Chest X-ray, PA view. Patient: 75 years old, sex M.
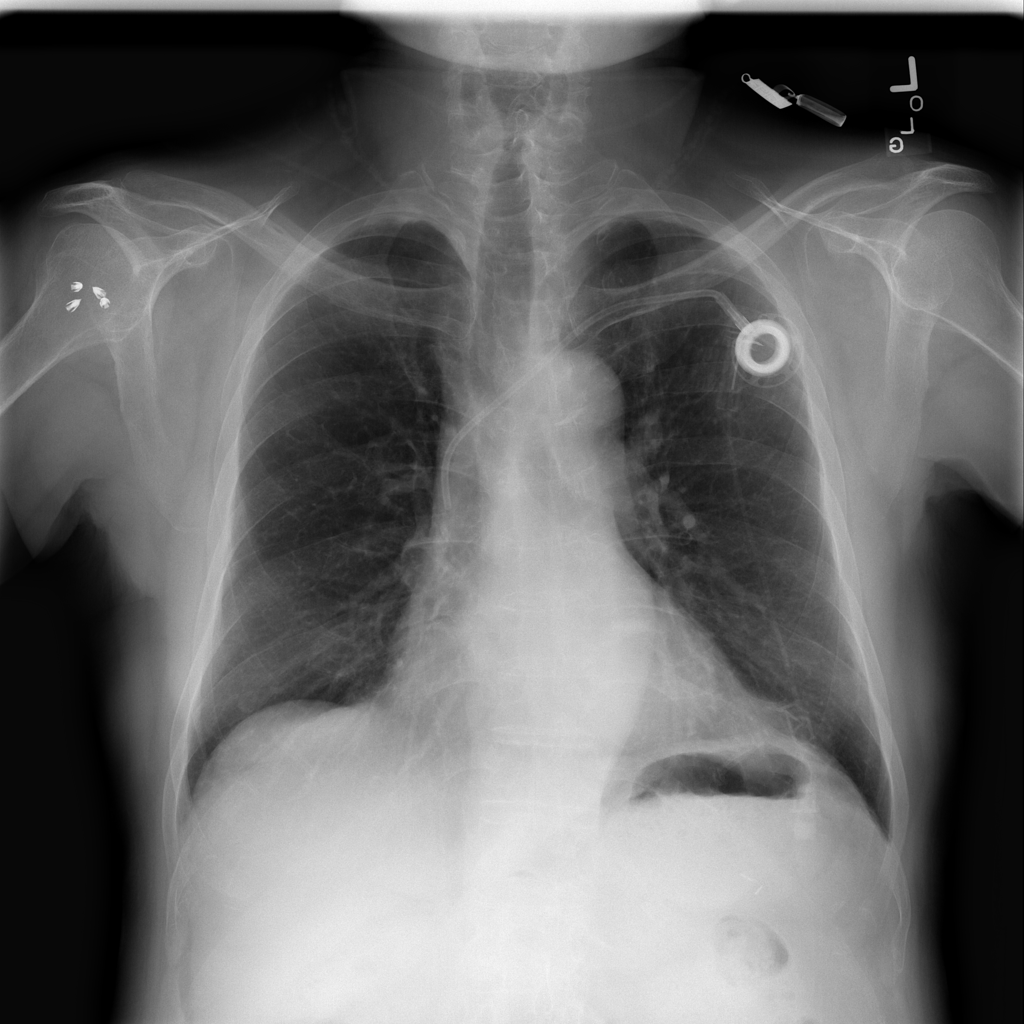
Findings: No Finding